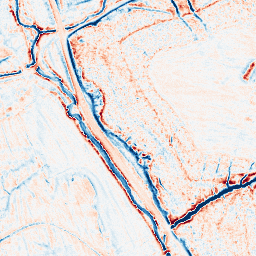
Category: edge_preserving
Decomposition family: anisotropic_diffusion
Decomposition parameters: iterations: 50
kappa: 50
gamma: 0.05
Upsampling method: quartic
Upsampling parameters: scale: 4
Upsampling scale: 4